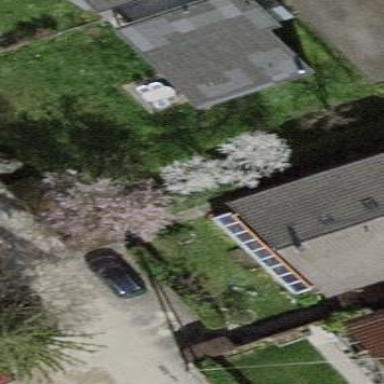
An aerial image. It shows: Garden surrounded by fence.